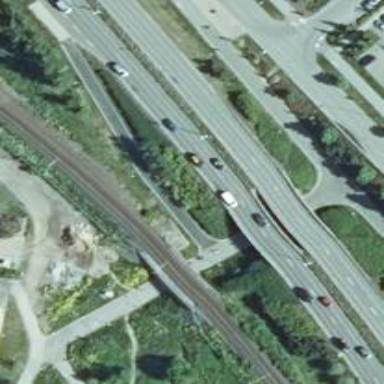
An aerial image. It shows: Bridge with continuous railway rails overhead electrified by contact lines.